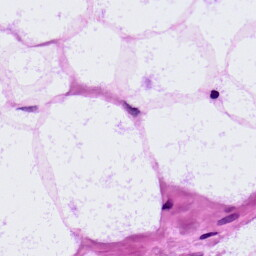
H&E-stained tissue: LymphNode